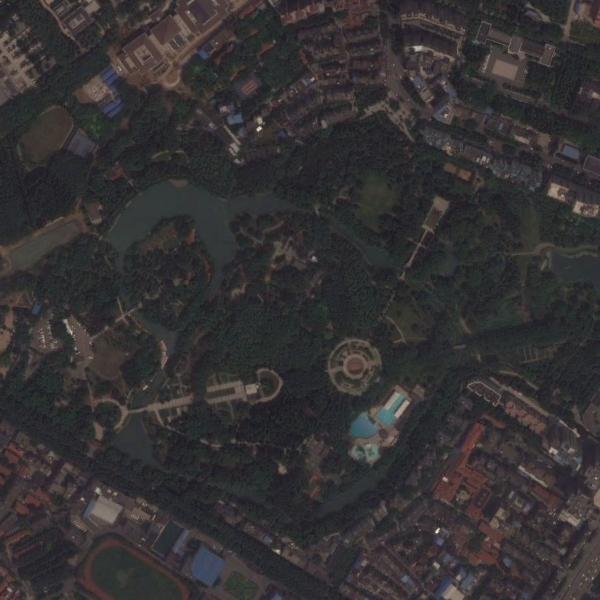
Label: Park